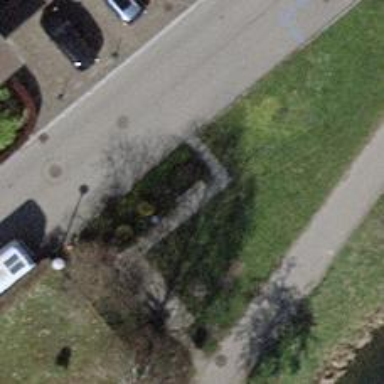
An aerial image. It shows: Brown bench in the vicinity.